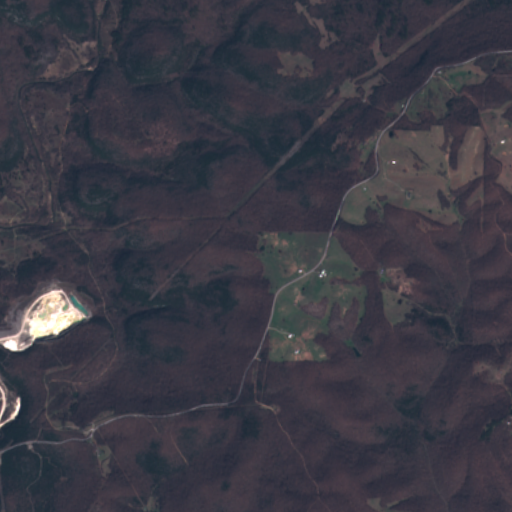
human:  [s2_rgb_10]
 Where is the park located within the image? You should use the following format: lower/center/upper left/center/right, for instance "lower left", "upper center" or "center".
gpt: The park is located in the lower center of the image.
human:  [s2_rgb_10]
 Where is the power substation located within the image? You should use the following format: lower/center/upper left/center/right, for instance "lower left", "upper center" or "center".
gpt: The power substation is located in the lower left of the image.
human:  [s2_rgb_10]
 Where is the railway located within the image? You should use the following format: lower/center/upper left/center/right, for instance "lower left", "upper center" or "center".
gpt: The railway is located in the lower of the image.
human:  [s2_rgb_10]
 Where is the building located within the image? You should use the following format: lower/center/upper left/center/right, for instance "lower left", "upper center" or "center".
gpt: There is no building in the image.